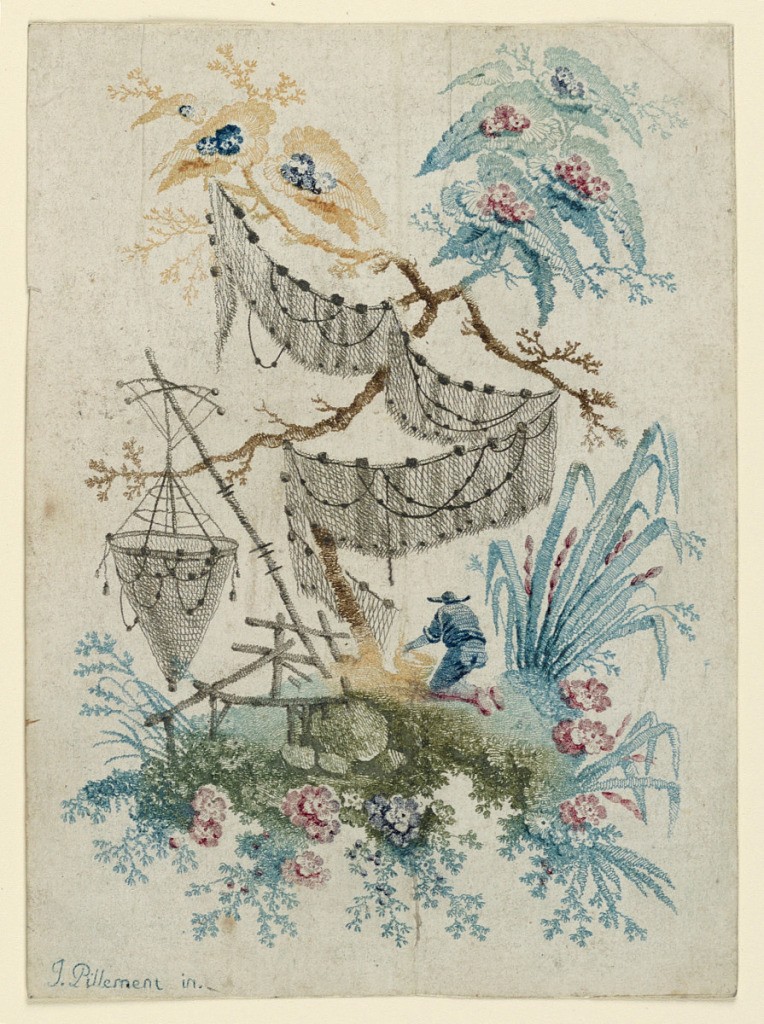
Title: Nouvelle Suitte de Cahiers Chinois, Plate 3
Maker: Jean-Baptiste Pillement, French, 1728–1808
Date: ca. 1780
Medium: Etching in colored ink on paper
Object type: Print
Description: Chinoiserie design composed of flowers, fishing nets.